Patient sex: F
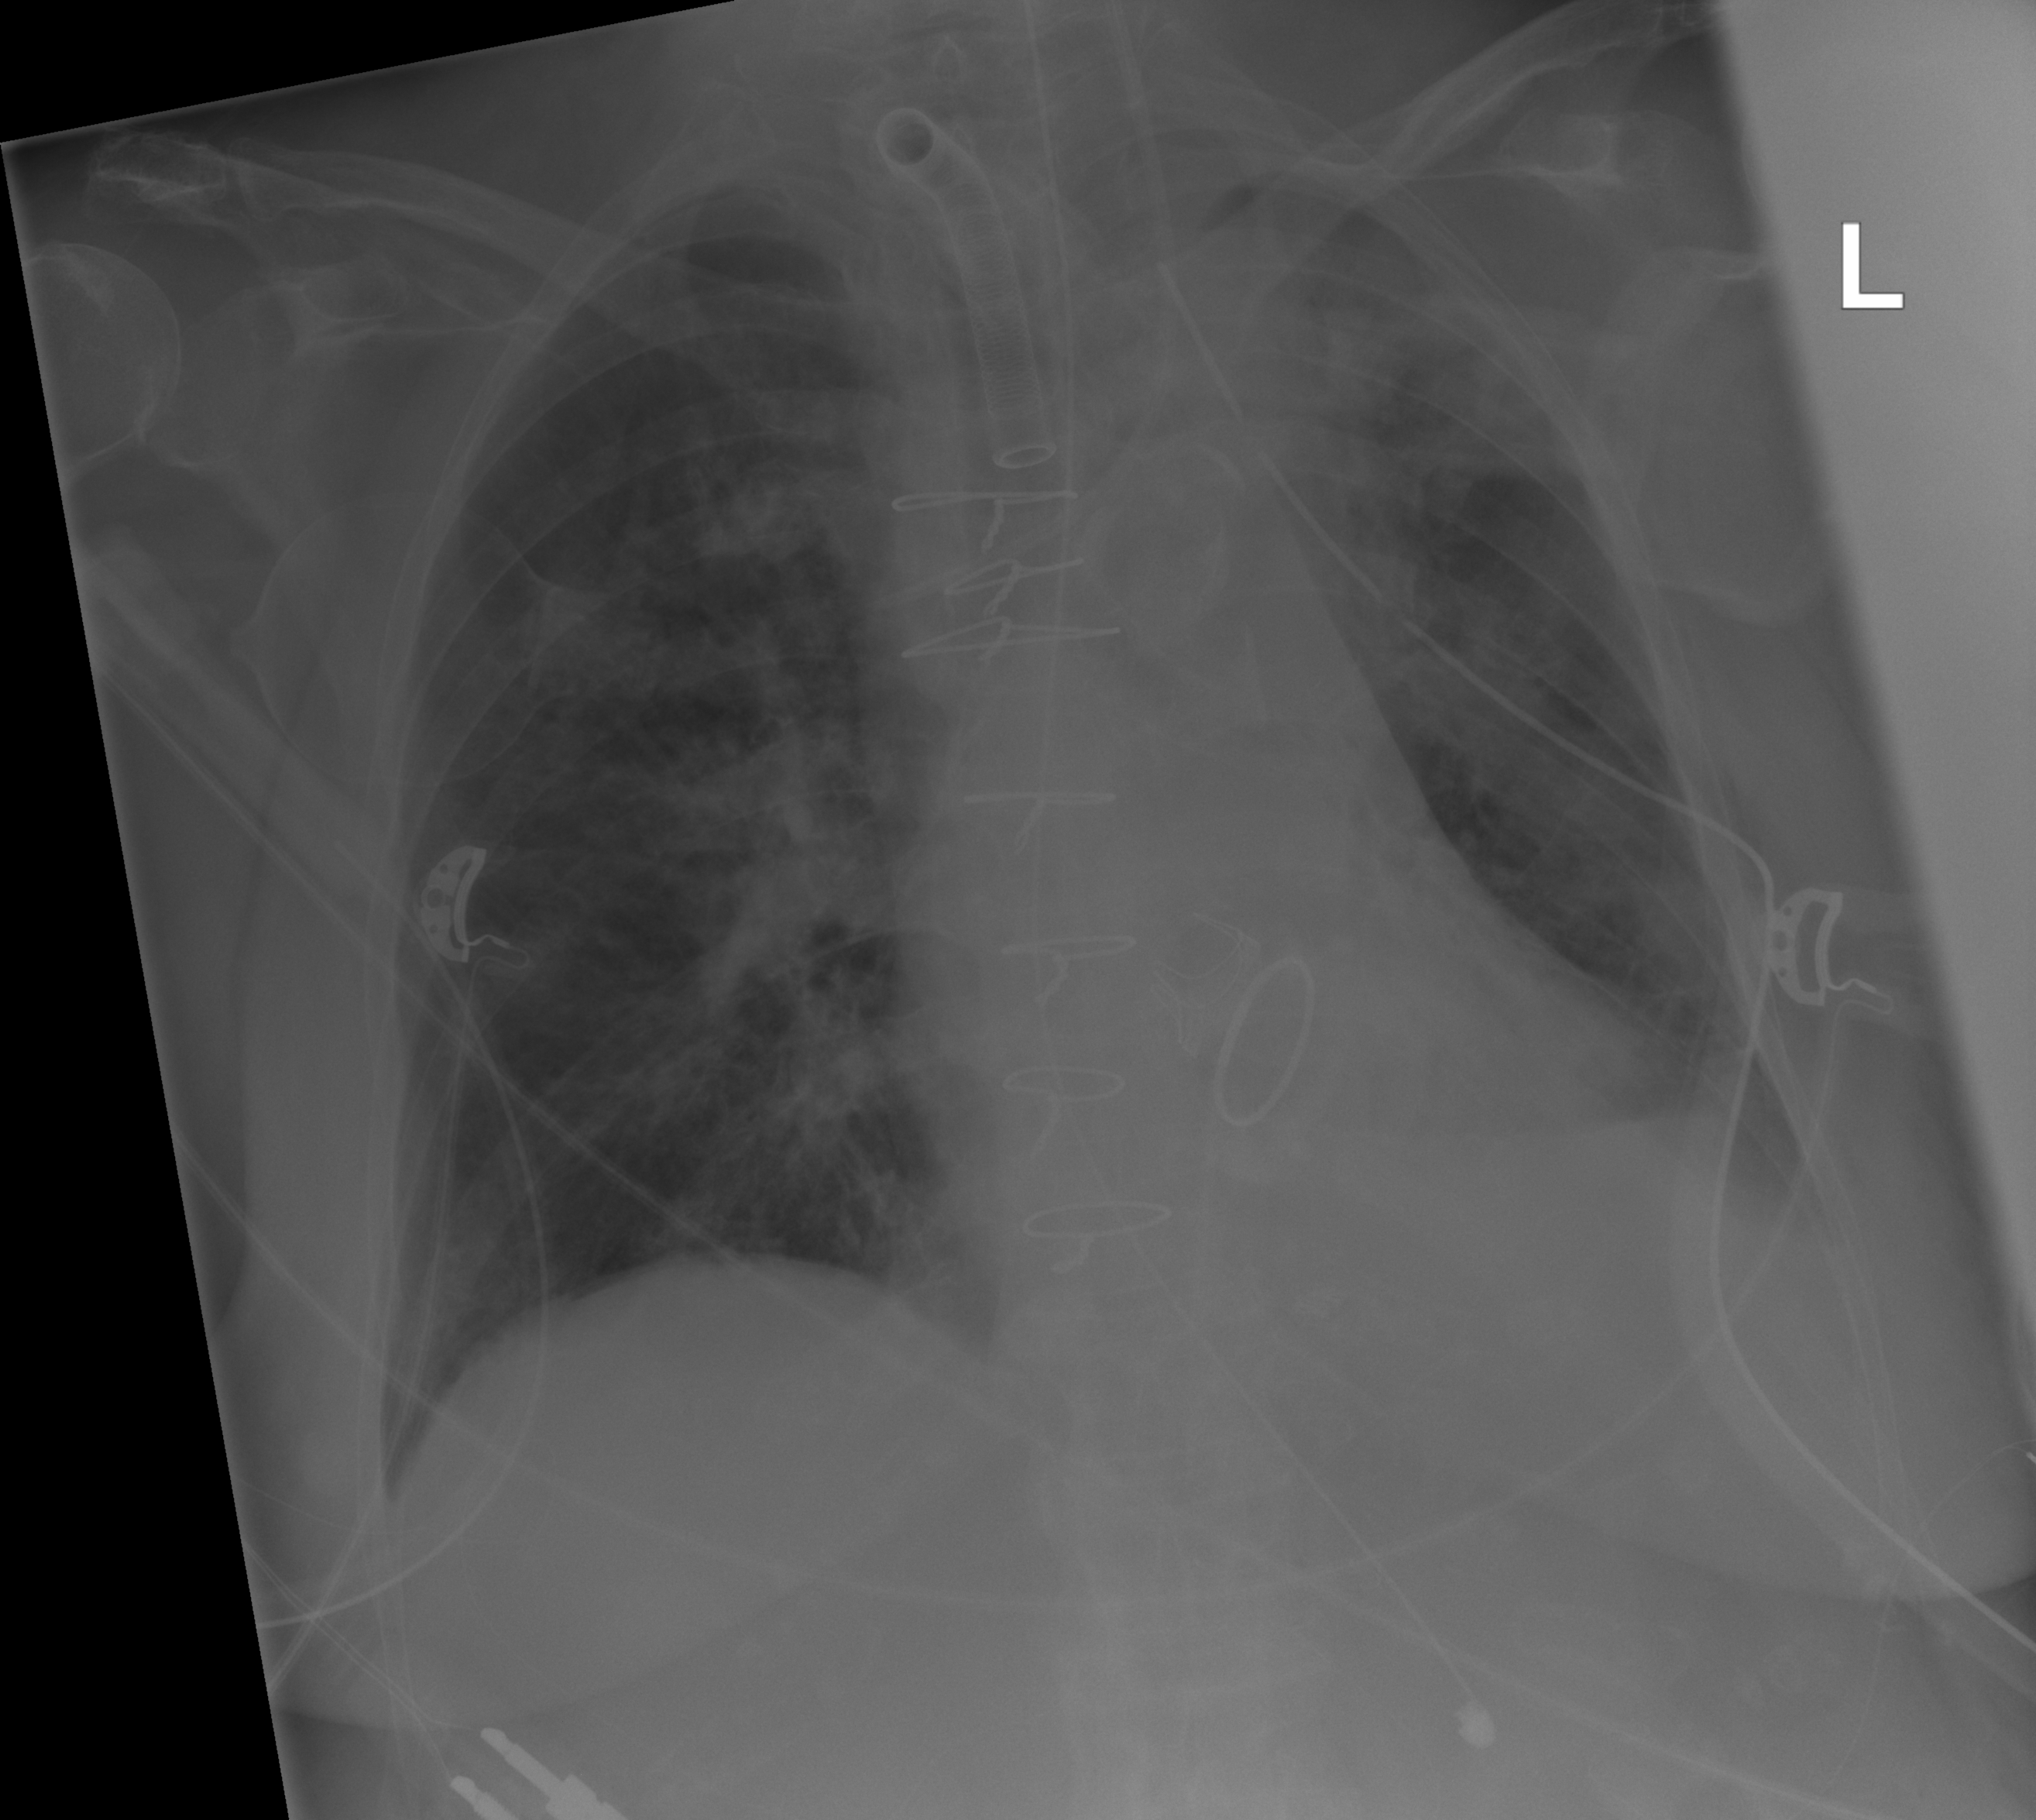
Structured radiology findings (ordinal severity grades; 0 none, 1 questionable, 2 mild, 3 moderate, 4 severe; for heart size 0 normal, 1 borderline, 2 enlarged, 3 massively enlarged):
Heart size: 0
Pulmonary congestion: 2
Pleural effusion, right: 0
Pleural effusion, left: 1
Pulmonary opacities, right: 1
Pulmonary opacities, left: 0
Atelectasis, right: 0
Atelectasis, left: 1